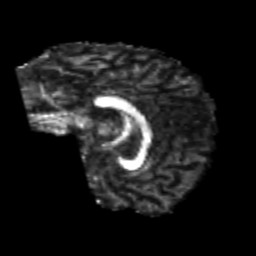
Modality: FA
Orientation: sagittal
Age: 21
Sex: male
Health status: healthy
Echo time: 0.074 s